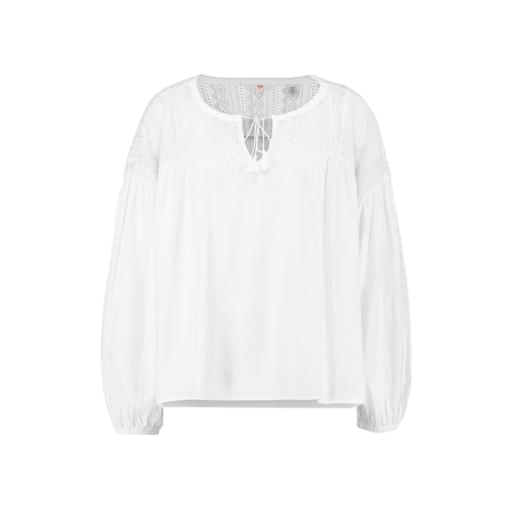
white tie neck peasant blouse, white lace-accented peasant blouse, white long-sleeve lace-up gauze blouse, white background